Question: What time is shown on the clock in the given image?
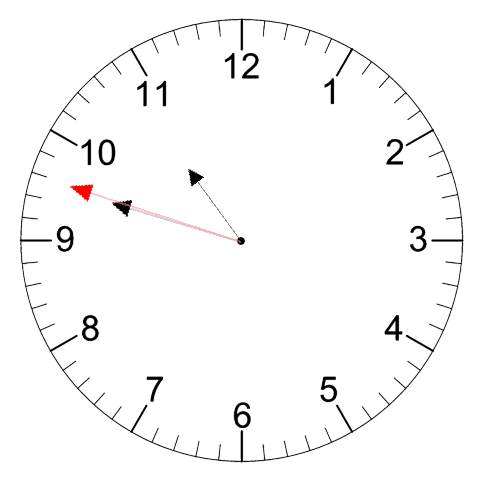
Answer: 10:47:48